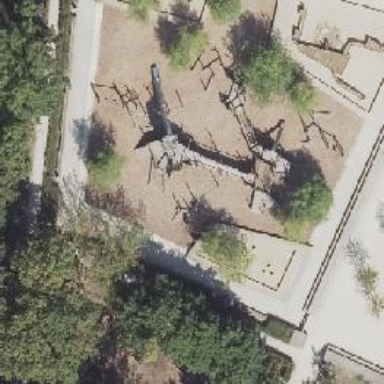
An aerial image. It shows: Playground with various play structures.